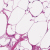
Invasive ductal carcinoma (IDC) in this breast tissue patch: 0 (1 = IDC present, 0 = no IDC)